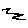
Label: zigzag